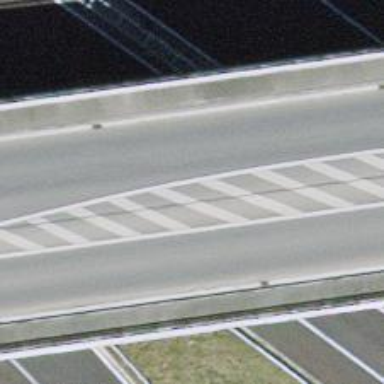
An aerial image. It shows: Asphalt motorway.